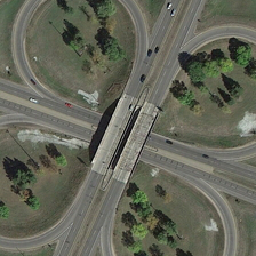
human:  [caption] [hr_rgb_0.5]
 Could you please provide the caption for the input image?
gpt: Some green trees in the four circles of the viaduct.

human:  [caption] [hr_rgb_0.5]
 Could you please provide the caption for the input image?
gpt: Some green trees are in the four circles of the viaduct.

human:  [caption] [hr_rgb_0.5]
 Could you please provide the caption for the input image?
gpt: Some green trees are in the four circles of the bridge.

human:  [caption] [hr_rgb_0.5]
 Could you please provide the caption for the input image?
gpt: There are some green trees on the four circles of the viaduct.

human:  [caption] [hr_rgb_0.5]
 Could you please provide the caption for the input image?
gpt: There are green trees on the four wheels of the viaduct.